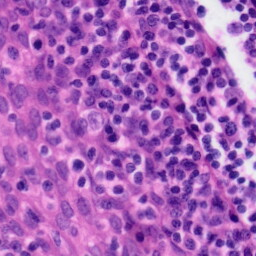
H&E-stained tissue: Tonsil